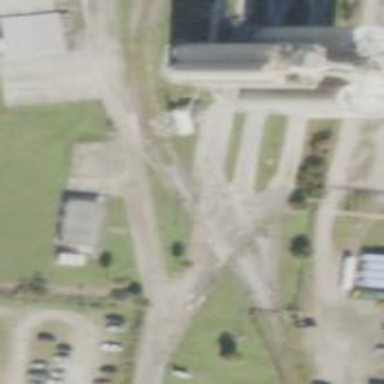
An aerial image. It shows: Disused railway spur service.